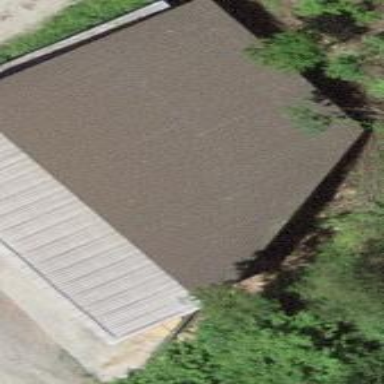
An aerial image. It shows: View of roof of building.